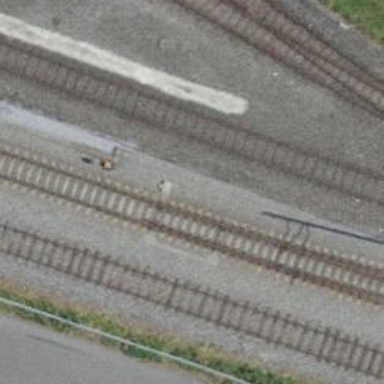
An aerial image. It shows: Single-track electrified railway with contact line.